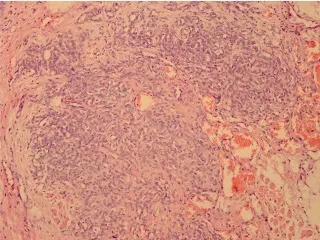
KHE in Patient 2: pathological biopsy of the mediastinal mass, which was located in the deep muscular layer of the left cervical root.
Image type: pathology (h&e)